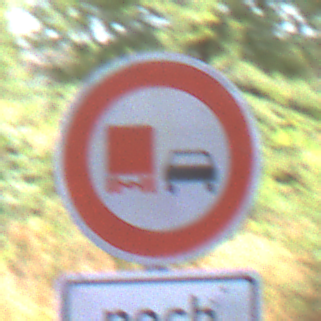
Verkehrszeichen: UeberholverbotKraftfahrzeuge
Zusatzzeichen unten: LaengeEinerStrecke4
Umgebung: Roofed, Underpass
Tageszeit: Midday
Wetter: Clear
Licht: Natural
Jahreszeit: NotSpecified
Kontrast: LowContrast